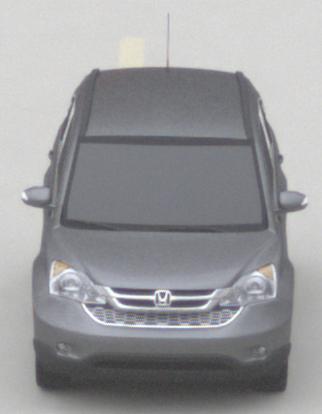
Make: Honda
Model: CR-V
Detailed model: CR-V (III) (04/10 - 10/12)
Model produced from: 2010
Model produced until: 2012
Doors: 5
Color: gray
Road condition: dry road
Daytime: midday
Contrast: low contrast